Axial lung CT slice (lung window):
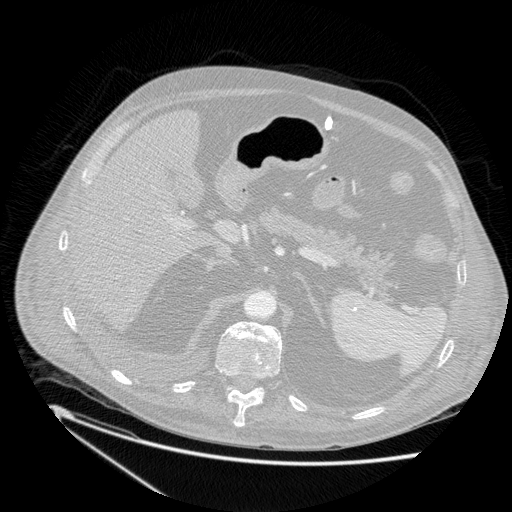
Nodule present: no